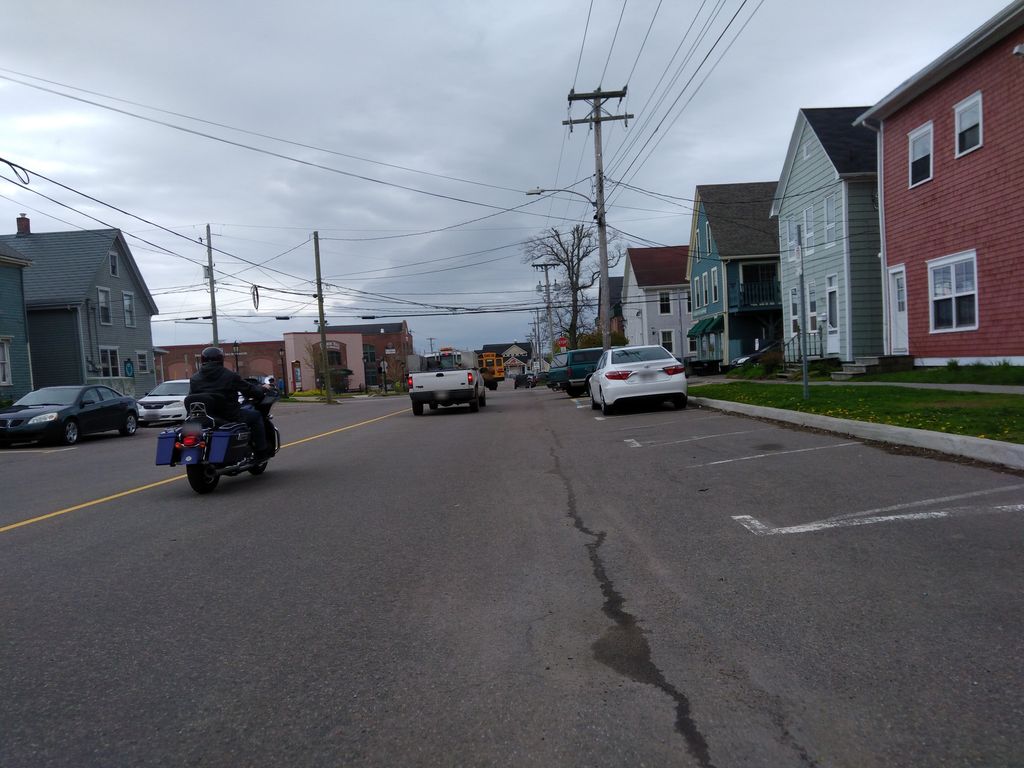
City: charlottetown